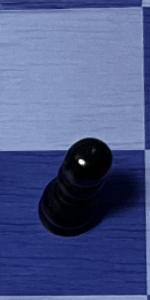
Label: Pawn_Black